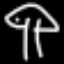
Label: mushroom